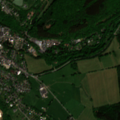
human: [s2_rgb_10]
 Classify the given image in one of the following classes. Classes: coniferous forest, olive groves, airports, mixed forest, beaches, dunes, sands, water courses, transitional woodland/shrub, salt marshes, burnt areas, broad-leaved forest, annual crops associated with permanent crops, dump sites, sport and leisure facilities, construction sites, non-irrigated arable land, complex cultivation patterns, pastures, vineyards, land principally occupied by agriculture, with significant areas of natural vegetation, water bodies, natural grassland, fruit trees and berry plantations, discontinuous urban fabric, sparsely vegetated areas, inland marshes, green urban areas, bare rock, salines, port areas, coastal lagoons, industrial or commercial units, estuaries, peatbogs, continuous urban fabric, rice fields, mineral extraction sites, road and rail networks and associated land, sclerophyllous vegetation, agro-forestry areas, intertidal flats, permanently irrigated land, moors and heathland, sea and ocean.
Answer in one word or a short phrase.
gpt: discontinuous urban fabric, pastures, mixed forest